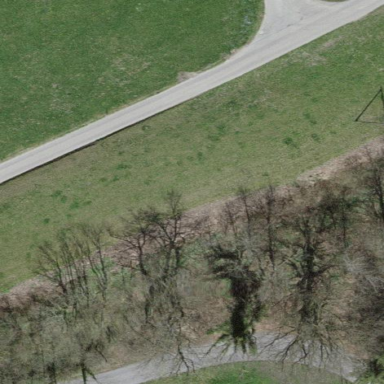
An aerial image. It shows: Mixed woodland area with various types of leaves.